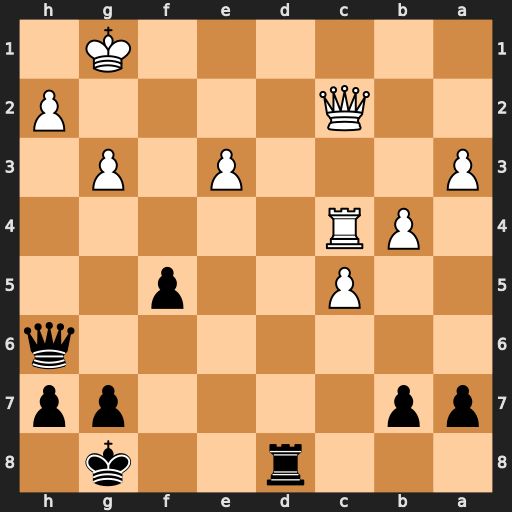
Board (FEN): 3r2k1/pp4pp/7q/2P2p2/1PR5/P3P1P1/2Q4P/6K1
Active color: b
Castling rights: -
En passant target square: -
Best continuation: Qxe3+ Qf2 Rd1+